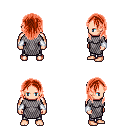
a pixel art fantasy rpg character, male body template, human, light skin, chain mail, metal pants, red long hairstyle, white cloth bracers, four views (front, back, left, right), 2x2 character sprite sheet, small pixel art, hard edges, no anti-aliasing